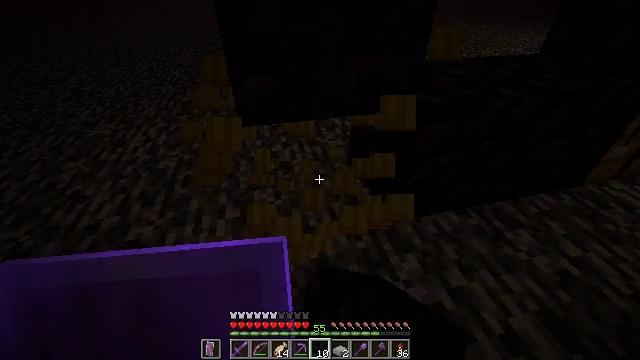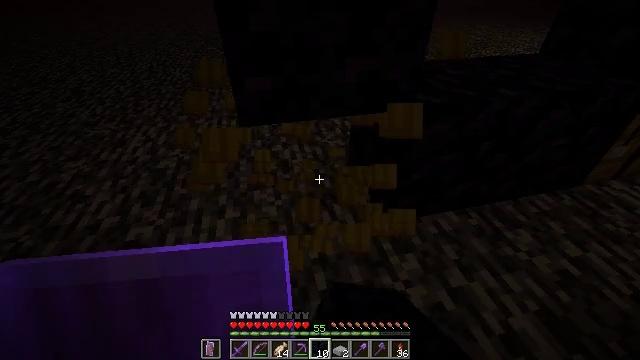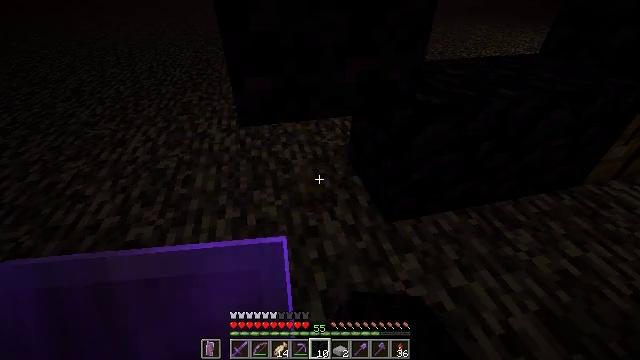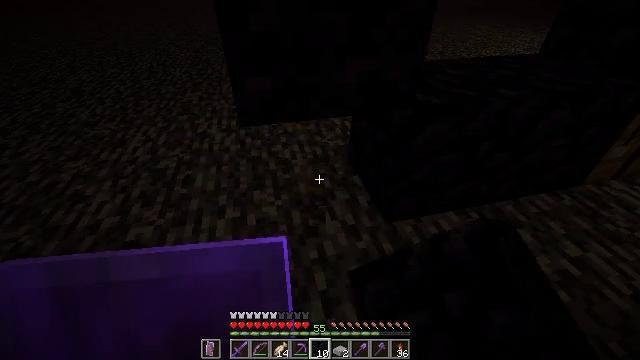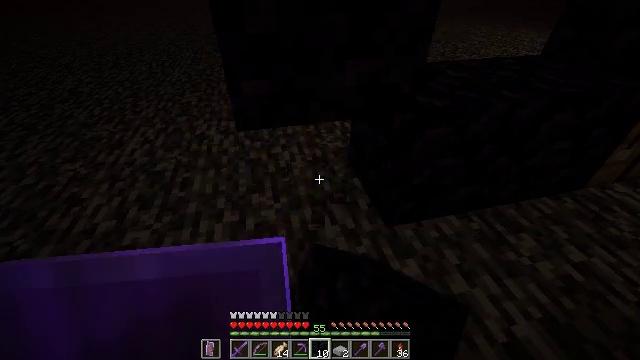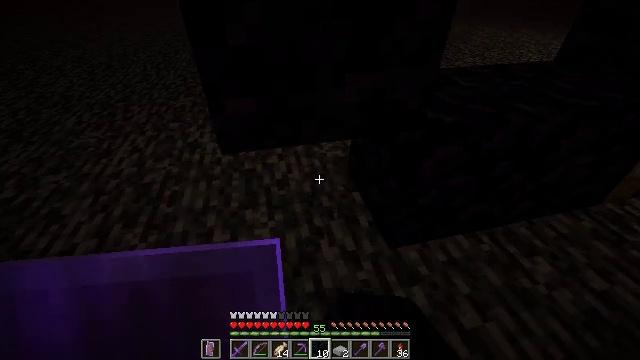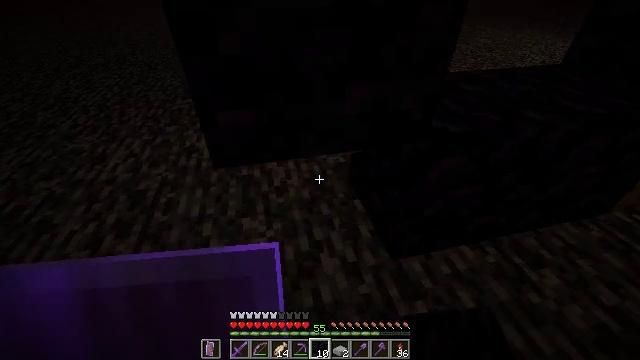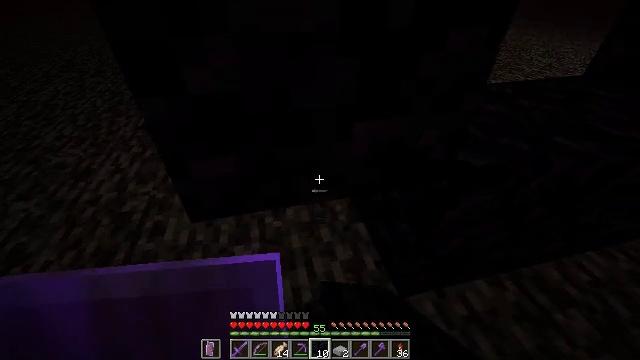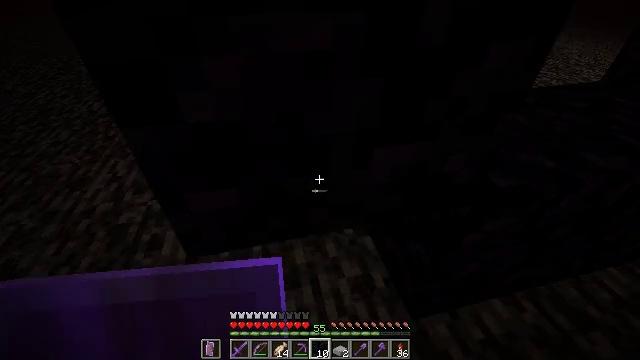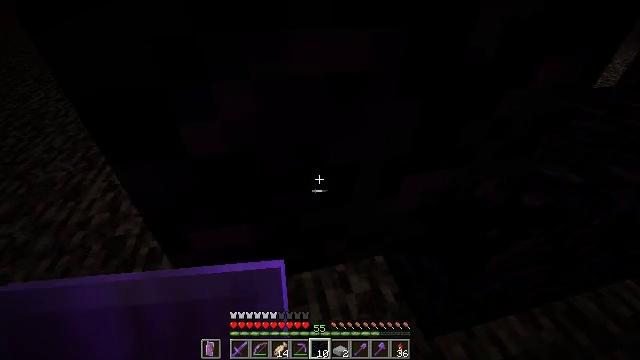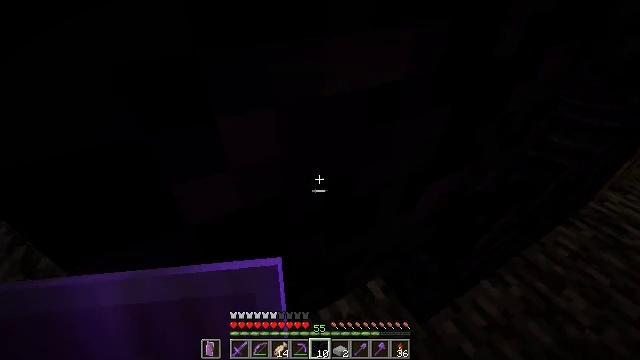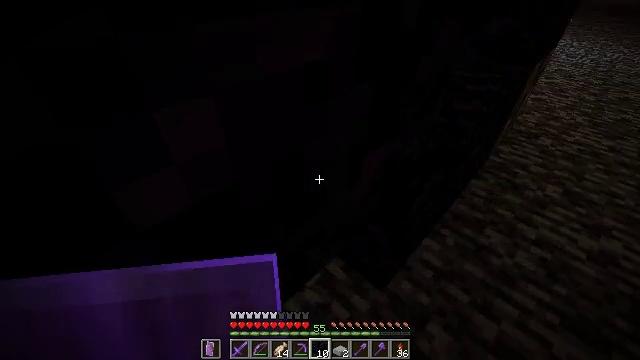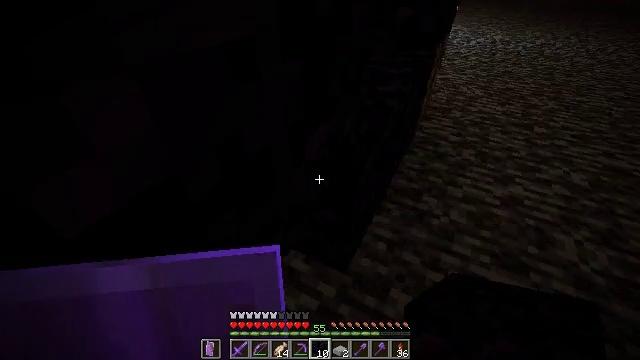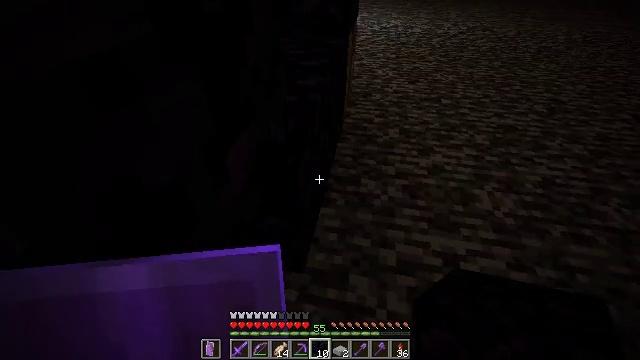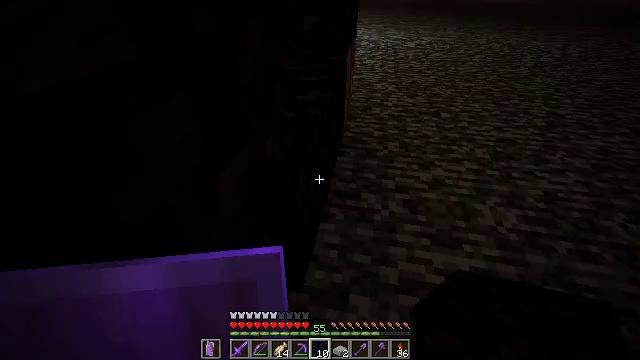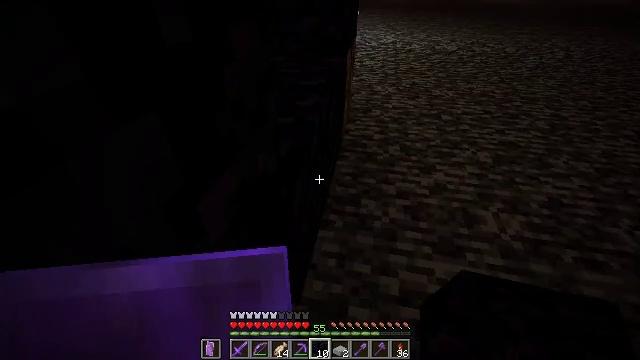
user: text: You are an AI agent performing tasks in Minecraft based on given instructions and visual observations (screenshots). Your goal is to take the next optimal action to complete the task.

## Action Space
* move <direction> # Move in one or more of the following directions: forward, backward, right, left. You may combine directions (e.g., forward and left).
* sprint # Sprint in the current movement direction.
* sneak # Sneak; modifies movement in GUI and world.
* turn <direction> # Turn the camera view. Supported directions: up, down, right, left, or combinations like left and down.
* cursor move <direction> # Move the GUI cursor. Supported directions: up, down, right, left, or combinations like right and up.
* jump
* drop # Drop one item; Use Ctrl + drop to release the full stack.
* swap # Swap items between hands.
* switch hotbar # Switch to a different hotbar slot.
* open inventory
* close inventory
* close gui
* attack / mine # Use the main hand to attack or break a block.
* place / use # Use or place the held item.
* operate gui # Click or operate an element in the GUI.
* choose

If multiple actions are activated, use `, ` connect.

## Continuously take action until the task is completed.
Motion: motion action
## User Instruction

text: Mine block crafting table.
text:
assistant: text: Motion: attack / mine
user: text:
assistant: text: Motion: attack / mine
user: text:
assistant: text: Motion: attack / mine
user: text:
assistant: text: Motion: move forward, attack / mine
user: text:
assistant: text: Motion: move forward, attack / mine
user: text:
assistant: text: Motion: move forward, attack / mine
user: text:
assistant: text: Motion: move forward
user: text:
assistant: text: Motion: move forward and move left
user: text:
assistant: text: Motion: move forward and move left
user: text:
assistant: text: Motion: move forward and move left, turn right and down
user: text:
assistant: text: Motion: move forward and move left, turn right
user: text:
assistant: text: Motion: move forward and move left, turn right
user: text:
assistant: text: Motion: move forward and move left, turn right and down
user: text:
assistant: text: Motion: move forward and move left, turn up
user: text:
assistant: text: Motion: move forward and move left
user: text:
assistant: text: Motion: no_op
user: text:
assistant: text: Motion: no_op
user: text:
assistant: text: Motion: no_op
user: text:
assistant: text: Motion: turn right and down
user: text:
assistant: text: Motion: turn right
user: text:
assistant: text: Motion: turn right
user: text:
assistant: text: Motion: no_op
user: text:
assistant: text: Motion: turn right and up
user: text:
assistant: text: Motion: move forward, turn up
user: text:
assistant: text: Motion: move forward and move right, turn up
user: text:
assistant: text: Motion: move forward and move right, turn left and up
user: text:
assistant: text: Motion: move forward and move right, turn left
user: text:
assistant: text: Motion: move forward and move right, turn left
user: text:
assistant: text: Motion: move forward, turn left
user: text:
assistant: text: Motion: move forward